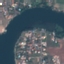
Land use / land cover: River